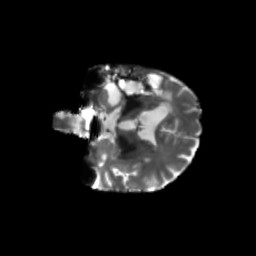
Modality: T2w
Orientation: coronal
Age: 53
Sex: male
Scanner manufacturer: siemens
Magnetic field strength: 3 T
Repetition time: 5.25 s
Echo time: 0.08 s